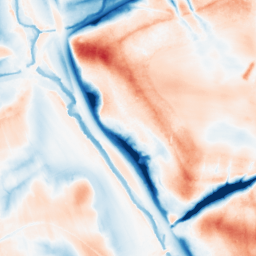
Category: edge_preserving
Decomposition family: guided
Decomposition parameters: radius: 16
eps: 0.1
Upsampling method: cubic_mitchell
Upsampling parameters: scale: 4
Upsampling scale: 4